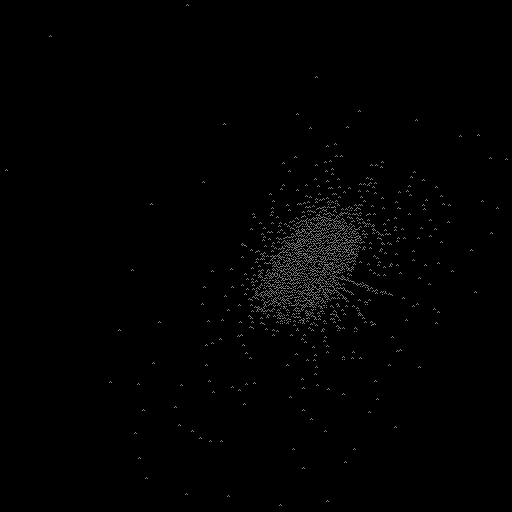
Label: supernova